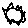
Label: sun